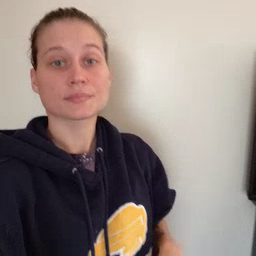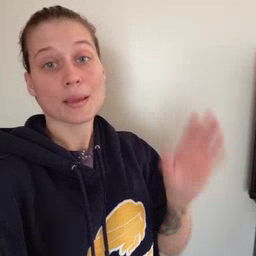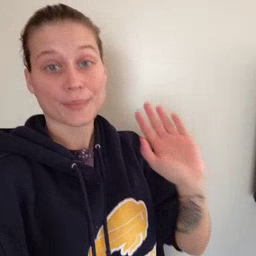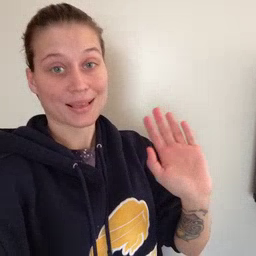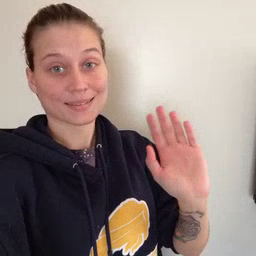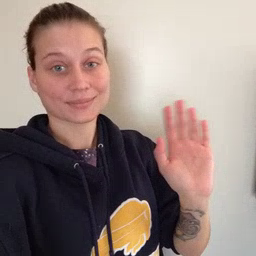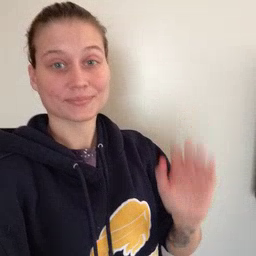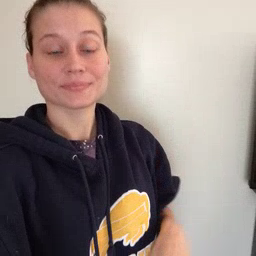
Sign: bye